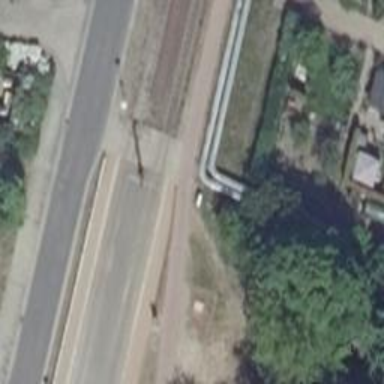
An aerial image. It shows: Railway crossing.